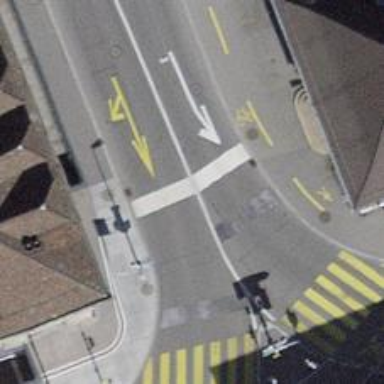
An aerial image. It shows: Road with traffic signals.